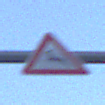
Verkehrszeichen: WildwechselRechts
Umgebung: Outdoor, Urban
Tageszeit: SunriseSunset
Wetter: Clear
Licht: Natural
Jahreszeit: NotSpecified
Kontrast: LowContrast